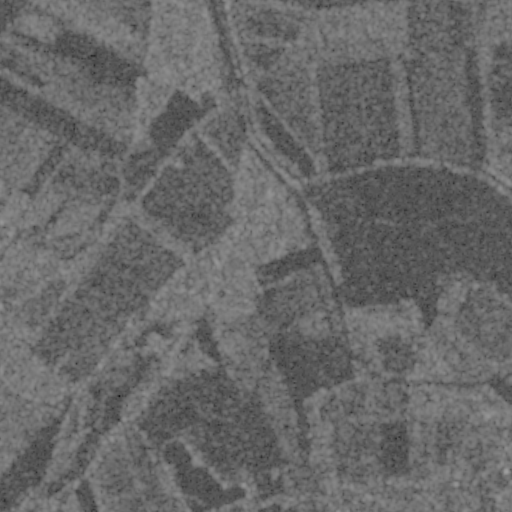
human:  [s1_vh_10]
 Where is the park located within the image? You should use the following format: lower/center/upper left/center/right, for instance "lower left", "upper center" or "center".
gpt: The park is located in the lower right of the image.
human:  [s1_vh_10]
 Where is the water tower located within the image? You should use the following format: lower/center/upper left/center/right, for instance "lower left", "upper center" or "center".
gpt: The water tower is located in the lower center of the image.
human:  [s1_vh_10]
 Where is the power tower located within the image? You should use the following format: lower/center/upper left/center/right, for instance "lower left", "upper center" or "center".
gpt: There is no power tower in the image.

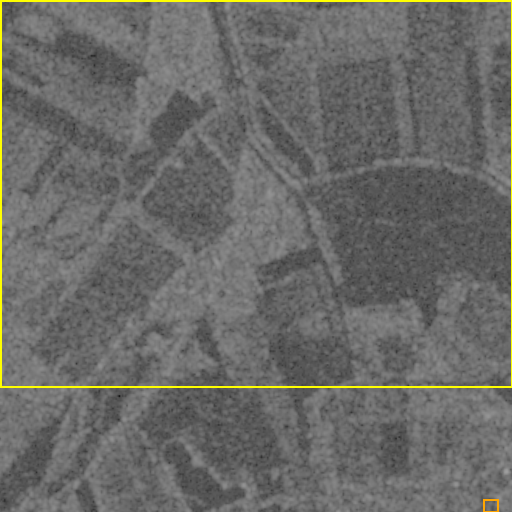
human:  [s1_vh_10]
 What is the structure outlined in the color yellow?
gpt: The structure outlined in yellow is a crop field.
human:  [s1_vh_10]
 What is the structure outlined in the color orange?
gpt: The structure outlined in orange is a park.
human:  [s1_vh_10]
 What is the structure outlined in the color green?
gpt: There is no green outline.